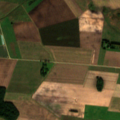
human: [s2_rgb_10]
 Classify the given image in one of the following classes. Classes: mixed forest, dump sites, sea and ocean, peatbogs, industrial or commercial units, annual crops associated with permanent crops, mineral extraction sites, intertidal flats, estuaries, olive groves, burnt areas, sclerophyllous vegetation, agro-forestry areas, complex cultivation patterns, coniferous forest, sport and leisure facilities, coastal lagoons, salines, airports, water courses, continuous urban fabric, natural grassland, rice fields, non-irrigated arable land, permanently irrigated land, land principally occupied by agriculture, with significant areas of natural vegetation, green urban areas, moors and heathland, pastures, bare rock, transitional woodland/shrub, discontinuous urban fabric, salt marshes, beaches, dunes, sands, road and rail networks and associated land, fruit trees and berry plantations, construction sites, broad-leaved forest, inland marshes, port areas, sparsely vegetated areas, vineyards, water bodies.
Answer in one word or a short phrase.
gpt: non-irrigated arable land, pastures, broad-leaved forest